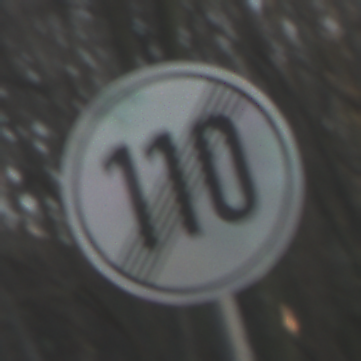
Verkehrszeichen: EndeGeschwindigkeit110
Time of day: SunriseSunset
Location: Outdoor (Nature)
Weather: Clear
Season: Winter
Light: Natural